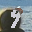
Label: 9